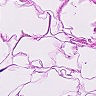
Metastatic tissue present: no